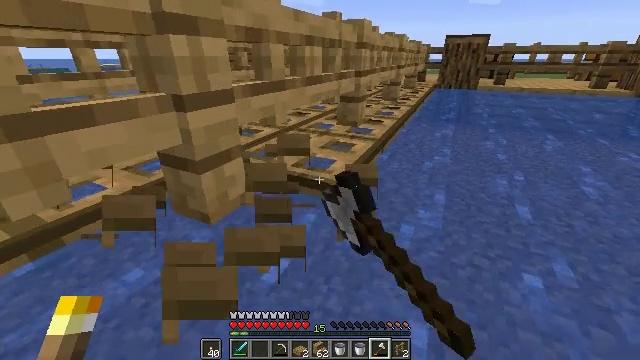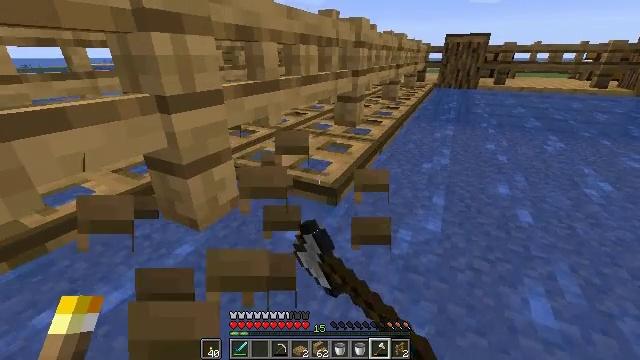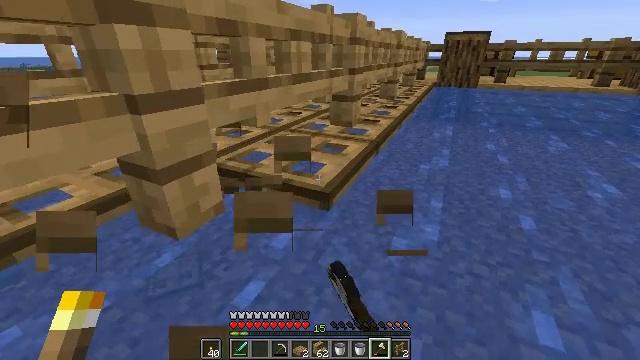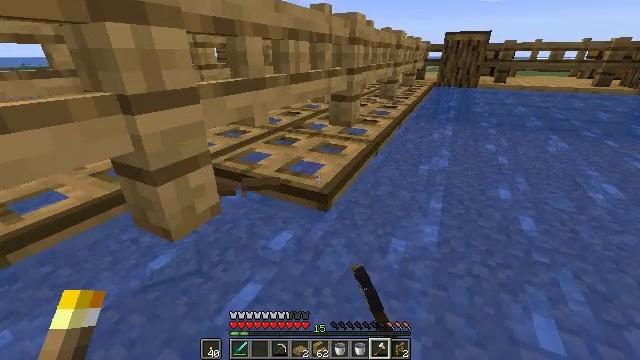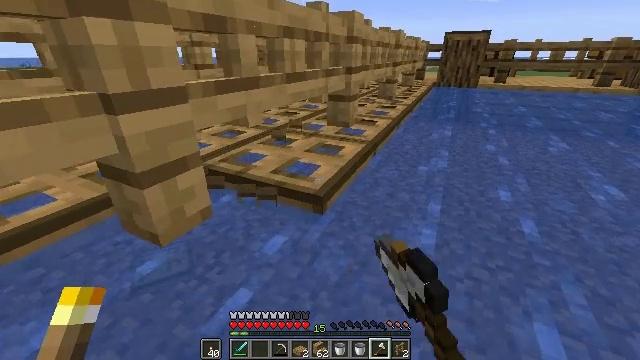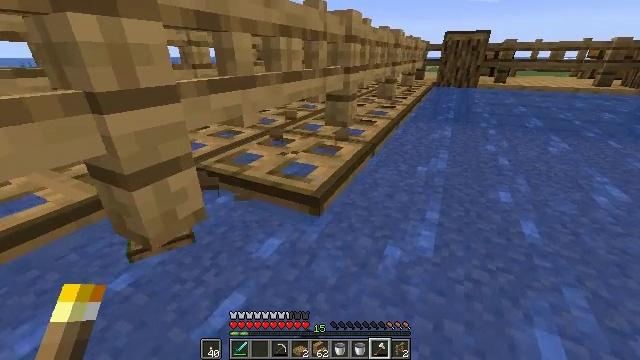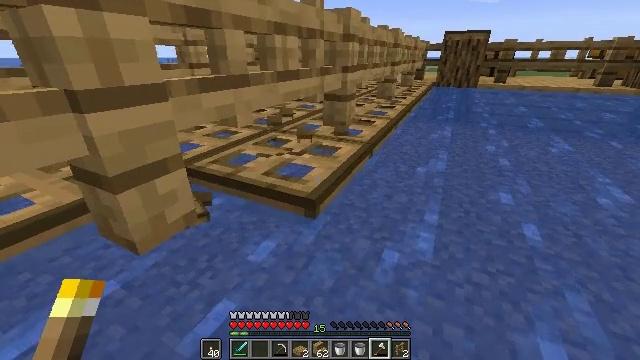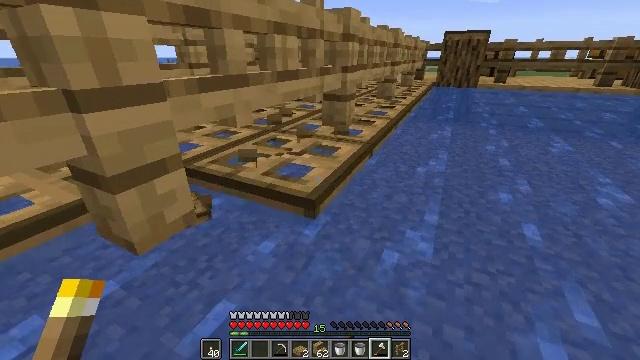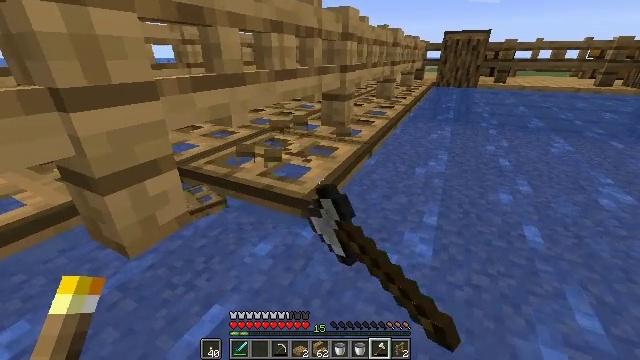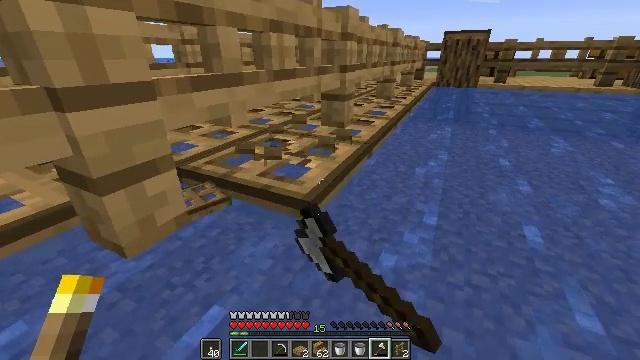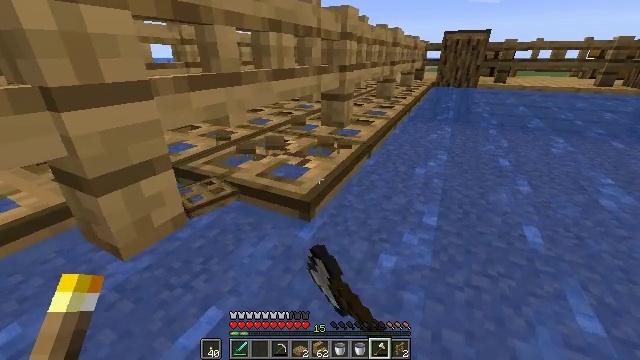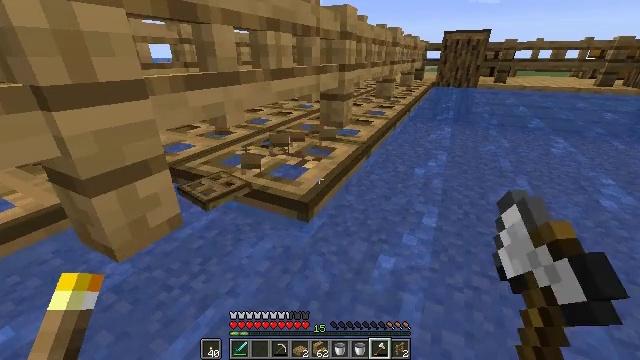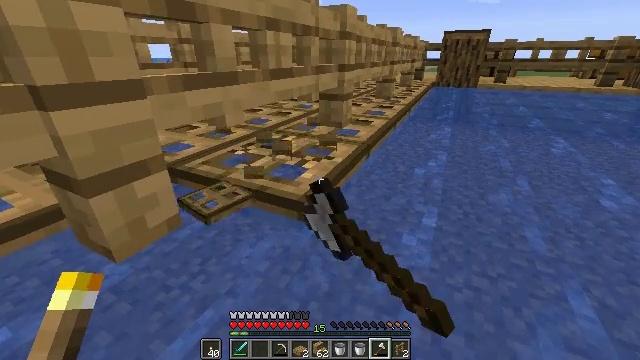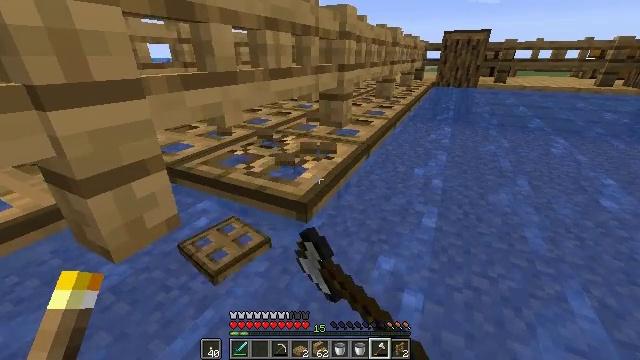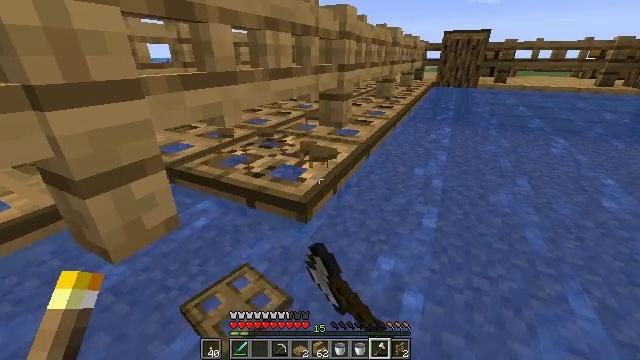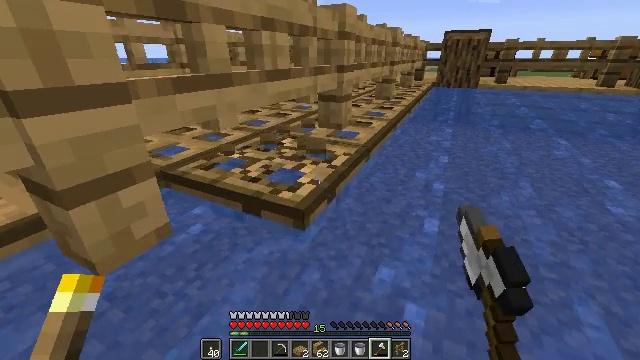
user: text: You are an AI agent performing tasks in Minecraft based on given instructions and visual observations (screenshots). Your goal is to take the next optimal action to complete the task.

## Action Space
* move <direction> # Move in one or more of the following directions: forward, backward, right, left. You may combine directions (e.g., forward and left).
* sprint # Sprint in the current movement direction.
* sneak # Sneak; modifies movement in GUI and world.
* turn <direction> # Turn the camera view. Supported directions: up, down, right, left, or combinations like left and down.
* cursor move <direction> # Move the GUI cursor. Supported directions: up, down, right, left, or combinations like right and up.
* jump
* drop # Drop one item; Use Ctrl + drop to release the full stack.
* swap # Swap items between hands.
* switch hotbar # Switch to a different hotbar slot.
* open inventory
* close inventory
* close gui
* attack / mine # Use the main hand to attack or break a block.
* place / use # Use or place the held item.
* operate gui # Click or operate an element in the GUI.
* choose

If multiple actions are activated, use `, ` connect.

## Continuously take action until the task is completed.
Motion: motion action
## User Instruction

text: Collect the oak trapdoor for re-use.
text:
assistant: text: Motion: attack / mine
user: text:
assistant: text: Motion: attack / mine
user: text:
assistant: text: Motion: attack / mine
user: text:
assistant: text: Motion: attack / mine
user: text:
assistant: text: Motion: attack / mine
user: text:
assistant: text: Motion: attack / mine
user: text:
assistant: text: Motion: attack / mine
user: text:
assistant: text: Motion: attack / mine
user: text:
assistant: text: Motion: attack / mine
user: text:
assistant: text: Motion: attack / mine
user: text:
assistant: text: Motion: attack / mine
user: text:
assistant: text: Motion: attack / mine
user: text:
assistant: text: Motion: attack / mine
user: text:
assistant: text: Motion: move forward, attack / mine
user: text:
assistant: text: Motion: move forward and move right, attack / mine
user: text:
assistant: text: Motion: move forward and move right, attack / mine
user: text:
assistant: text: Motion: move forward and move right, attack / mine
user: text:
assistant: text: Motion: move forward and move right, attack / mine
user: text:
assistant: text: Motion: move forward and move right, attack / mine
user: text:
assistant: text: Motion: move forward and move right, attack / mine
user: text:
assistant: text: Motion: move forward and move right, attack / mine
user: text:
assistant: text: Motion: move forward, attack / mine
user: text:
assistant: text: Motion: attack / mine
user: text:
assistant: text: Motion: attack / mine
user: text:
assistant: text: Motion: attack / mine
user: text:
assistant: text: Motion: attack / mine
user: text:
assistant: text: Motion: attack / mine
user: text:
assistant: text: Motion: attack / mine
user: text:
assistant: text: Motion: attack / mine
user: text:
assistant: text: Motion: attack / mine